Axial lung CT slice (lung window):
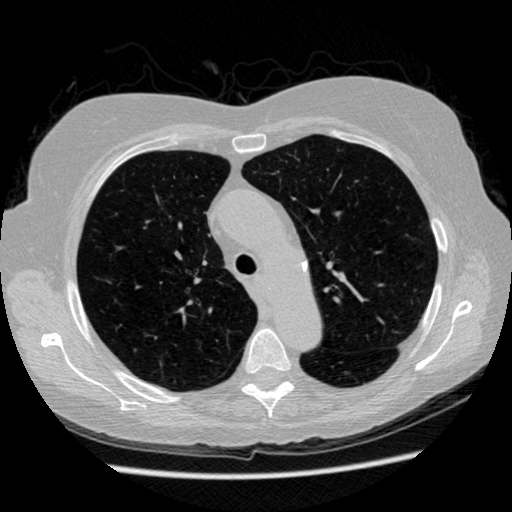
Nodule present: no